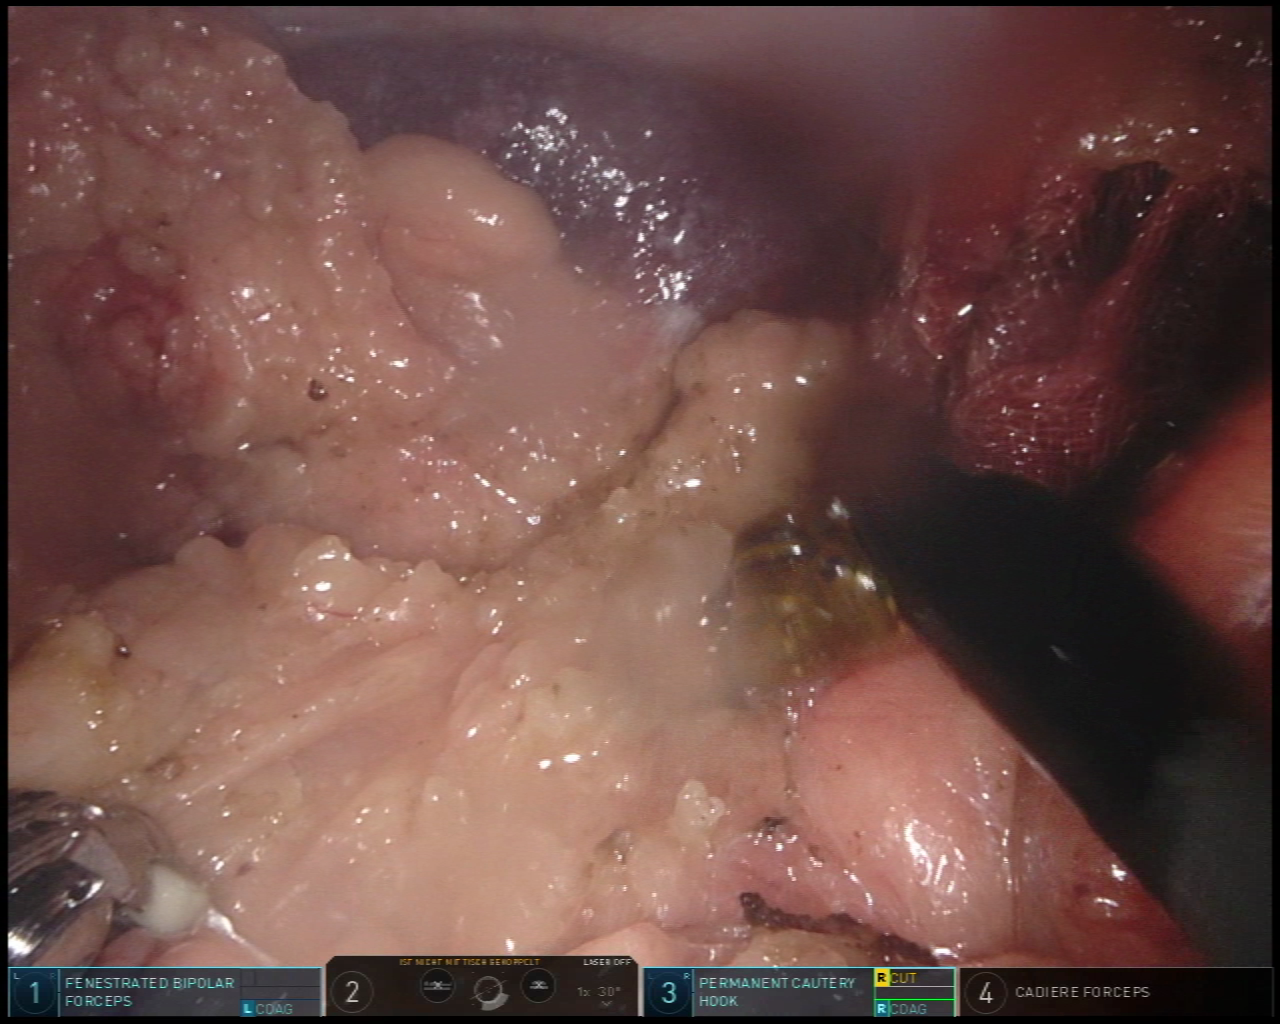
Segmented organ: spleen
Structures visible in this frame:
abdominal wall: yes
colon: no
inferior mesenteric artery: no
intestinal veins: no
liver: no
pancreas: no
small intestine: no
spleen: yes
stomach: no
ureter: no
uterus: no
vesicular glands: no